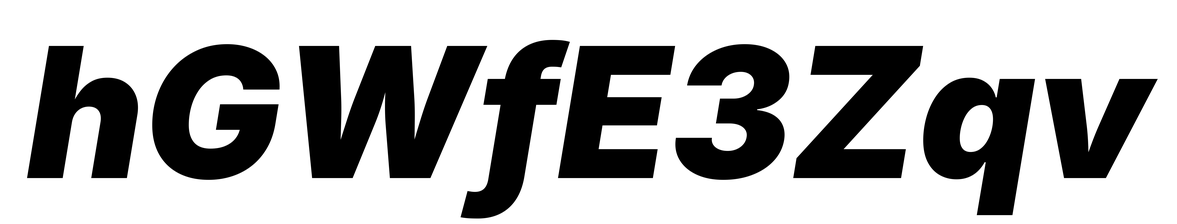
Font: Inter-Italic_Black_Italic